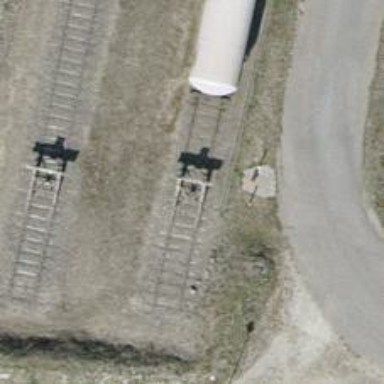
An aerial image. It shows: Railway buffer stop.